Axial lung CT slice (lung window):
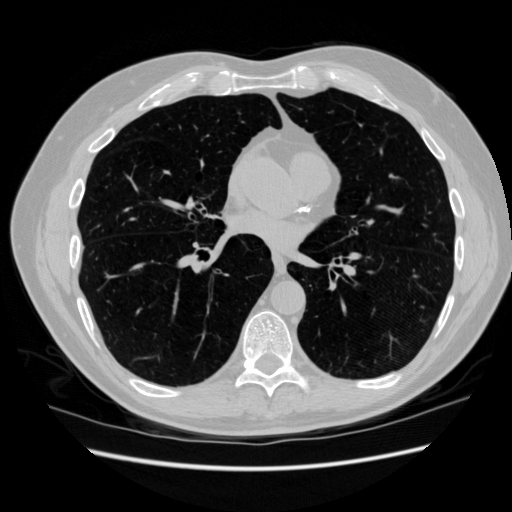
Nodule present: no